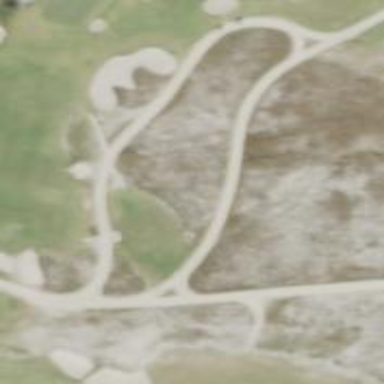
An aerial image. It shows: Pathway for golfing.